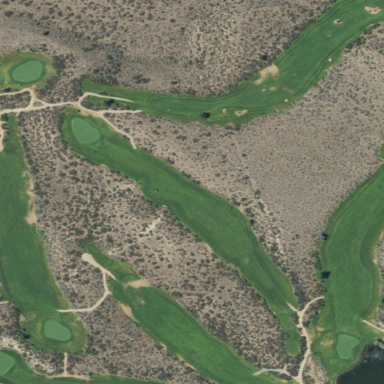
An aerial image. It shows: Golf course.